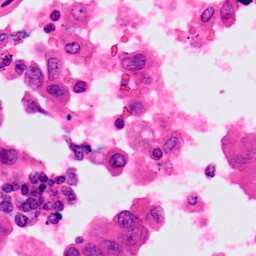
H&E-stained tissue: Lung